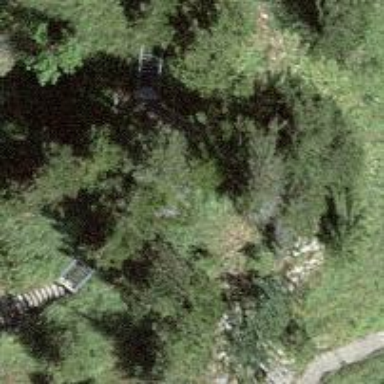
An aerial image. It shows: Road with steps.